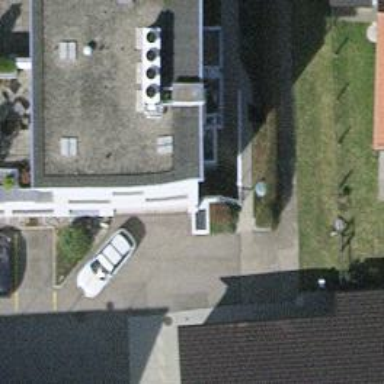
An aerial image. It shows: Apartment building with flat roof.